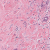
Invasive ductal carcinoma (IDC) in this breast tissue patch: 0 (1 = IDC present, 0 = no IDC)